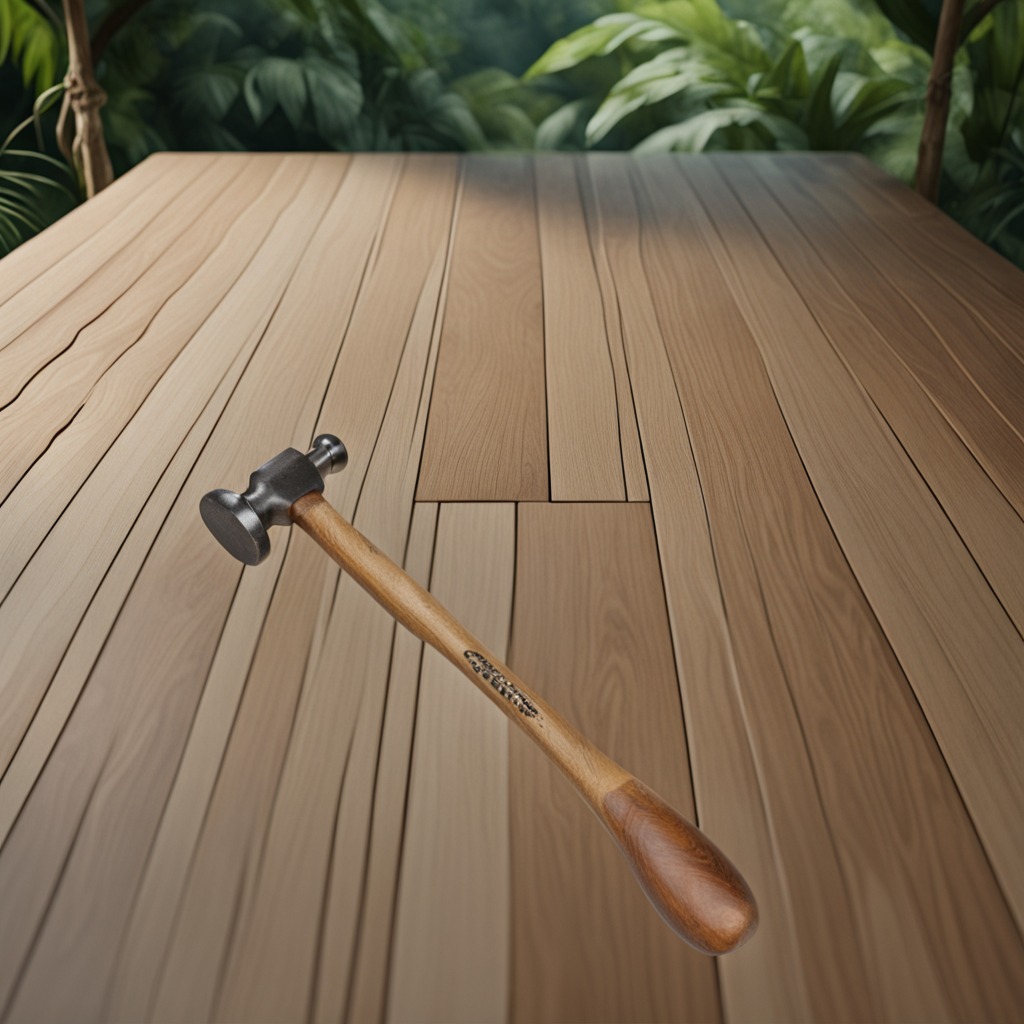
A hammer is lying on a wooden table inside a jungle field workshop tent humid ambient light worn but